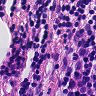
Metastatic tissue present: yes